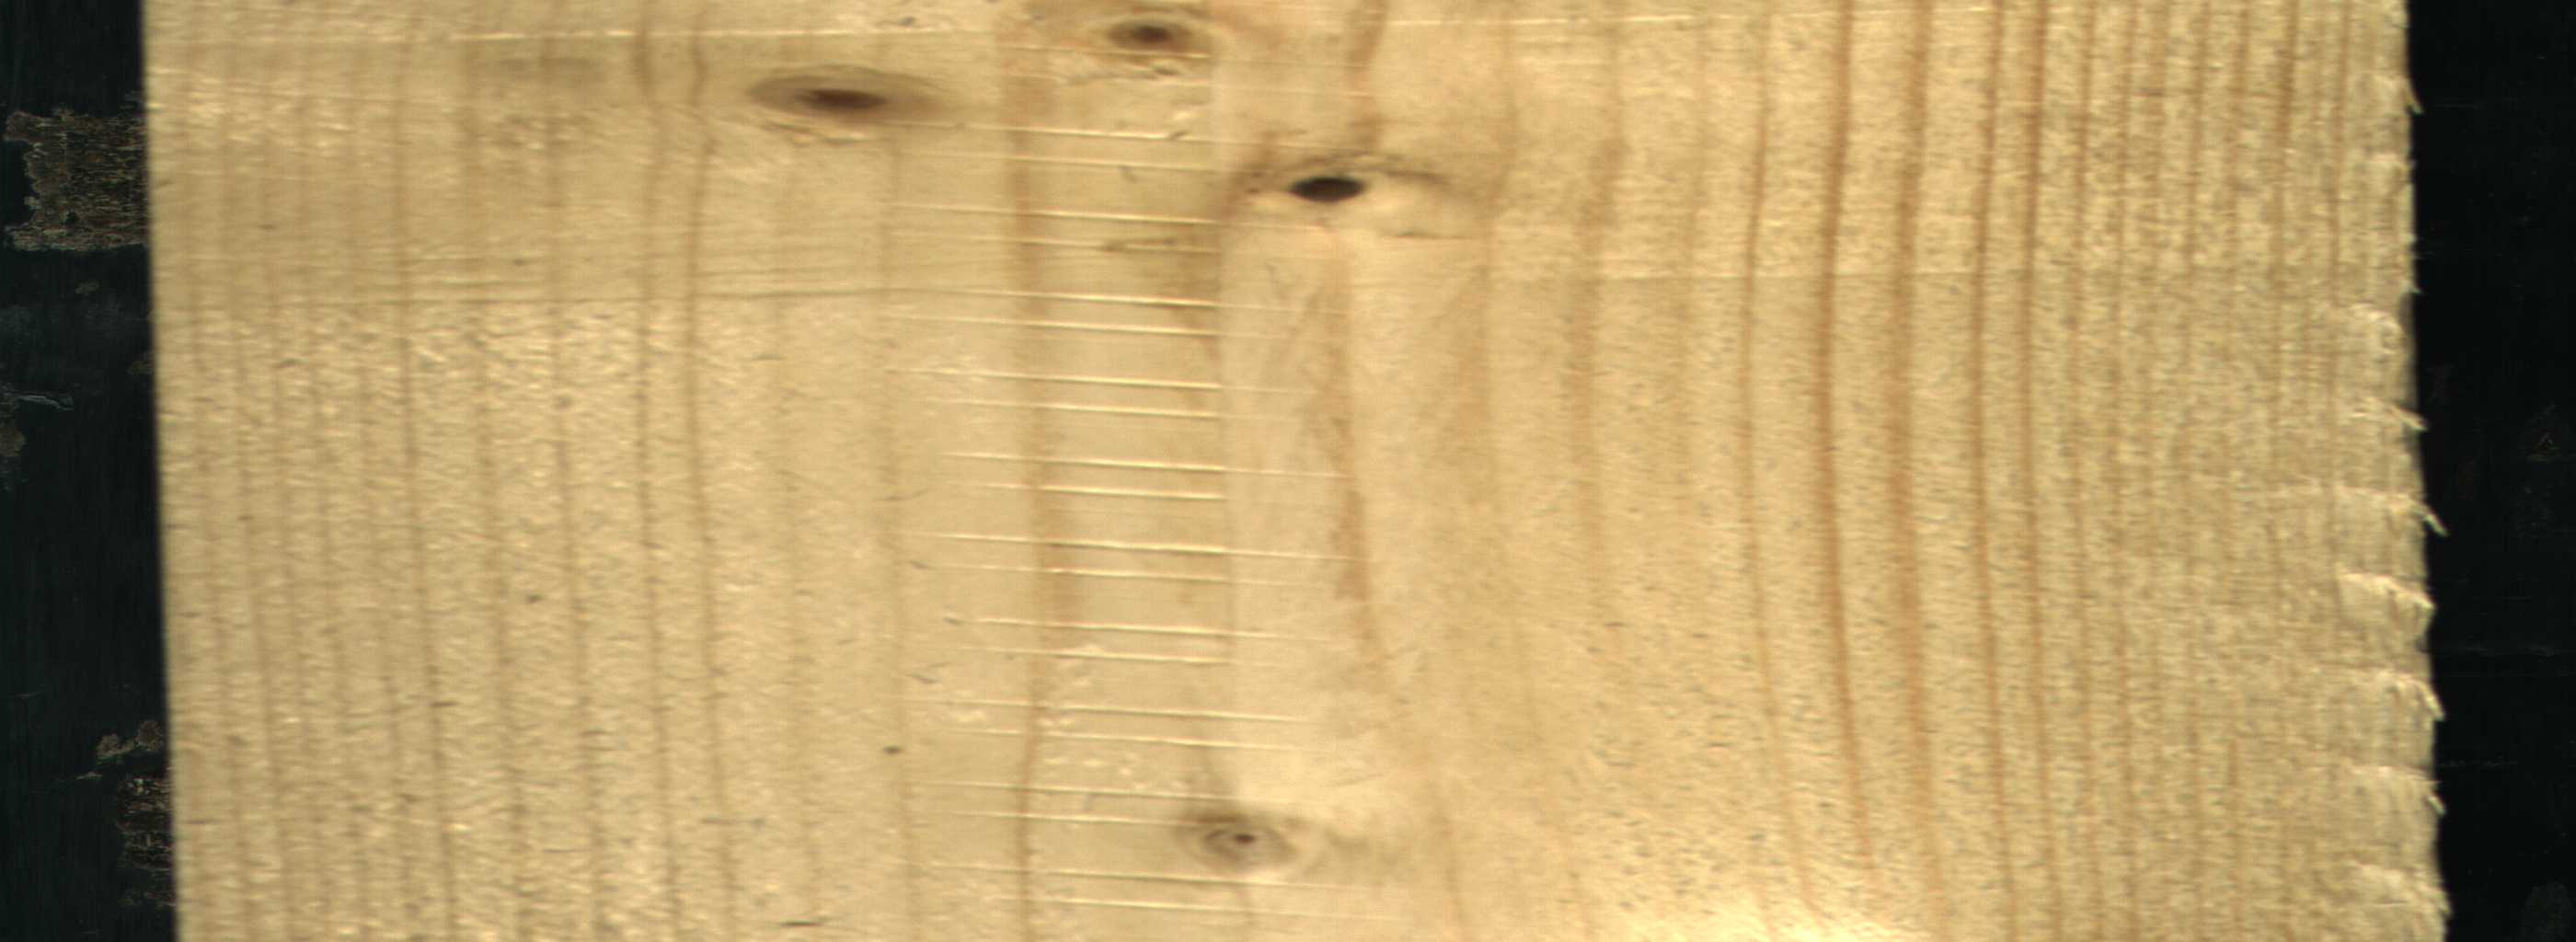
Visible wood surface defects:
Dead_Knot
Live_Knot
Live_Knot
Live_Knot